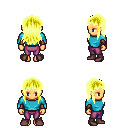
a pixel art fantasy rpg character, female body template, human, tanned skin, teal long-sleeve shirt, magenta pants, gold unkempt hairstyle, cloth bracers, maroon shoes, four views (front, back, left, right), 2x2 character sprite sheet, small pixel art, hard edges, no anti-aliasing